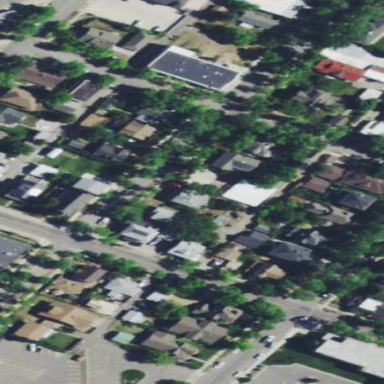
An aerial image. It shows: Sidewalk.